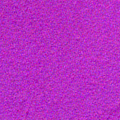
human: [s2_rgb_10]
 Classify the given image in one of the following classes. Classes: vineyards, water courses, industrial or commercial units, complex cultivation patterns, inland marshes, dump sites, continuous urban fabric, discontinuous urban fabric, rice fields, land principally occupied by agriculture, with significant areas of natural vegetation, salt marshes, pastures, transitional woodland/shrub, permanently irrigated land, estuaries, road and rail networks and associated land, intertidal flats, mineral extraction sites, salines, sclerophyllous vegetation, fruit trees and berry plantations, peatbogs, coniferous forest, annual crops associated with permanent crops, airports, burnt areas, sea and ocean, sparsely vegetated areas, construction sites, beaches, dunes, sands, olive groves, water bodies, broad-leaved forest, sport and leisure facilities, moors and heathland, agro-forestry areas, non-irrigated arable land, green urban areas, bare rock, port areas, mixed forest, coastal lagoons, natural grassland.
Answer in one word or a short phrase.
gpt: sea and ocean